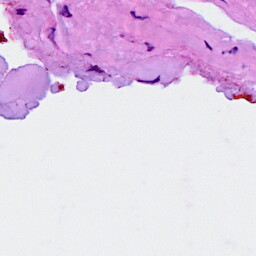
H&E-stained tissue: Breast